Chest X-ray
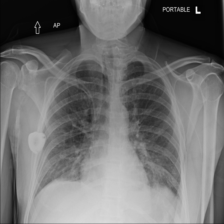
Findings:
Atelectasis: negative
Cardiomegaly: negative
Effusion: negative
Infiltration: negative
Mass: negative
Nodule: negative
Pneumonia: negative
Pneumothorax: negative
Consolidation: negative
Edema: positive
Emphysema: negative
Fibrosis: negative
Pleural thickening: negative
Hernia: negative